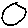
Label: circle